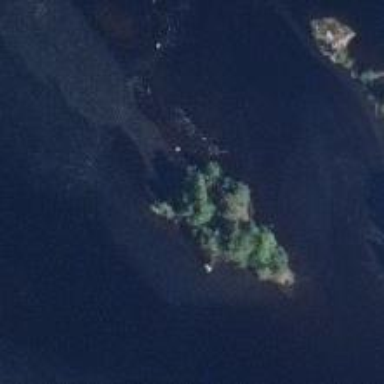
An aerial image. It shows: Islet surrounded by woodland.